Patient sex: M
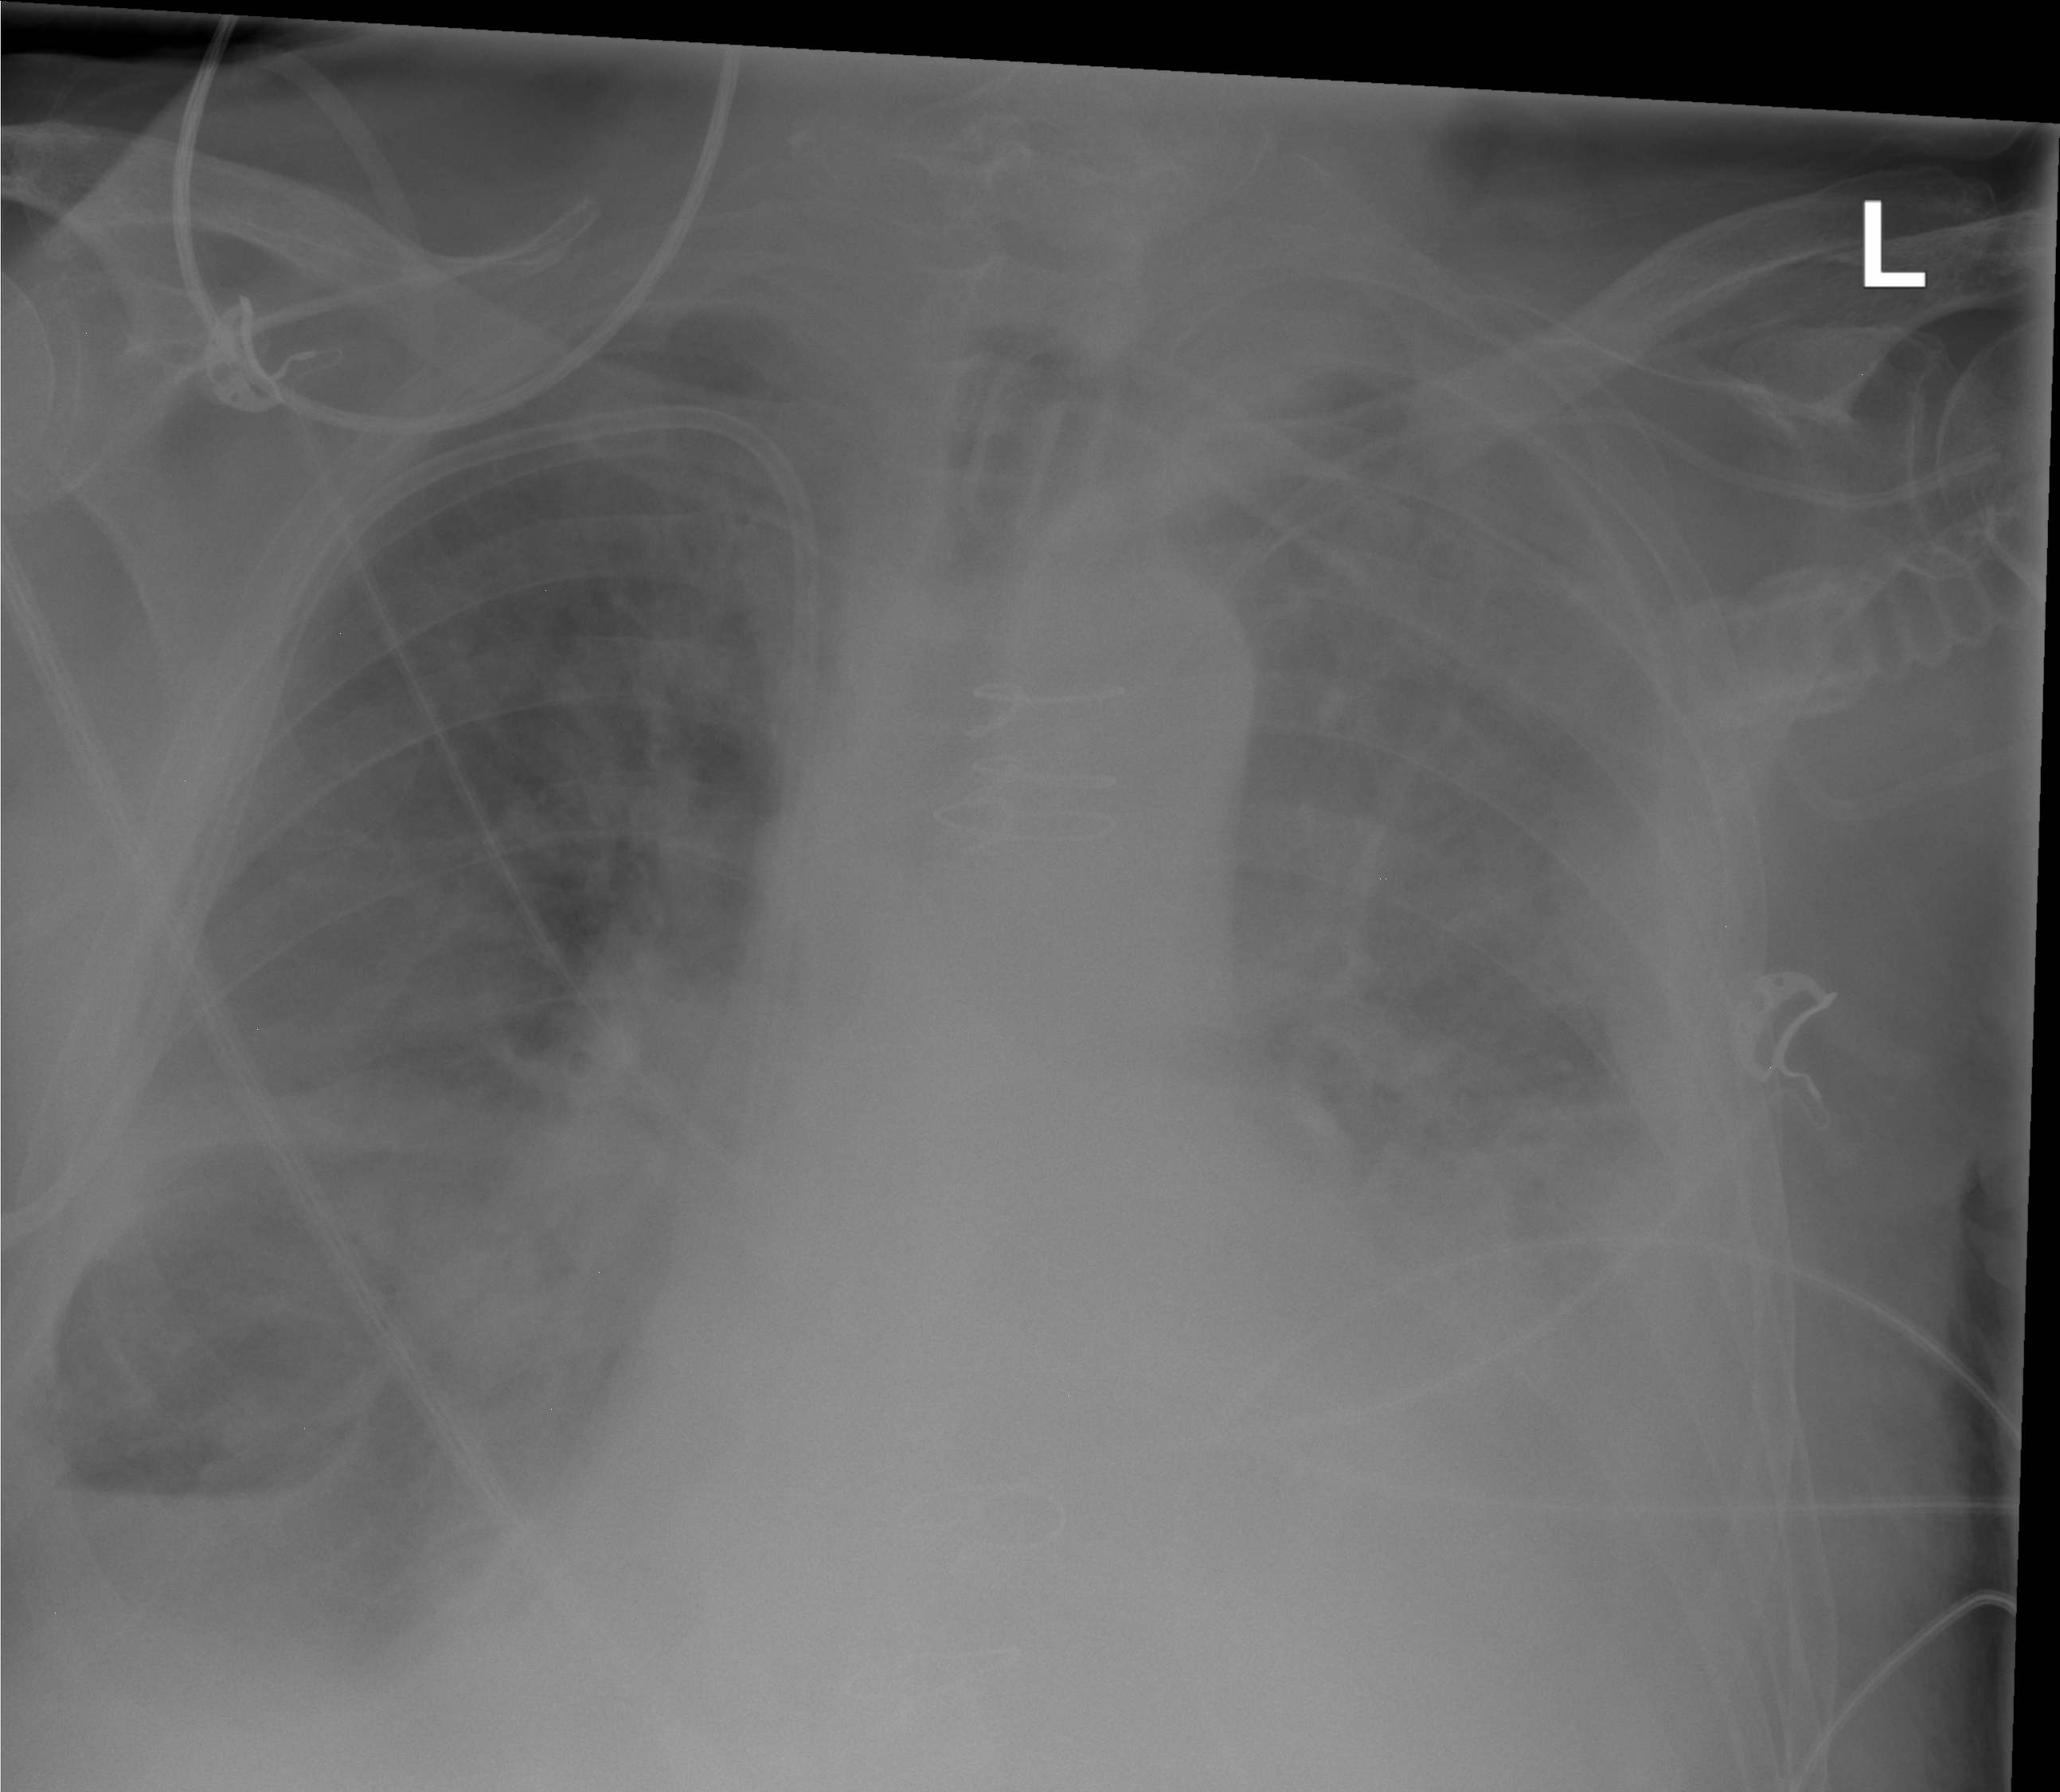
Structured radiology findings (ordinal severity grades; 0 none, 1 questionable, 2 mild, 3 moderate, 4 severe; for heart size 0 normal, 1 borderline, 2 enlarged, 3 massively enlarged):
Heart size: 2
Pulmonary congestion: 2
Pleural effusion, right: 2
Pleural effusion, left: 3
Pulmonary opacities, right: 2
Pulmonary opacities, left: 2
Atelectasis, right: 2
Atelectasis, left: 2